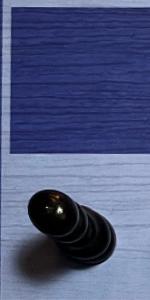
Label: Pawn_Black